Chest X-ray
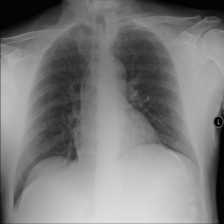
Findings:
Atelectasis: negative
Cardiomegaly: negative
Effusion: negative
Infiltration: negative
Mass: negative
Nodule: negative
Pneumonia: negative
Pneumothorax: negative
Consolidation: negative
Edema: negative
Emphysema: negative
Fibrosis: negative
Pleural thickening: negative
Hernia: negative